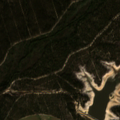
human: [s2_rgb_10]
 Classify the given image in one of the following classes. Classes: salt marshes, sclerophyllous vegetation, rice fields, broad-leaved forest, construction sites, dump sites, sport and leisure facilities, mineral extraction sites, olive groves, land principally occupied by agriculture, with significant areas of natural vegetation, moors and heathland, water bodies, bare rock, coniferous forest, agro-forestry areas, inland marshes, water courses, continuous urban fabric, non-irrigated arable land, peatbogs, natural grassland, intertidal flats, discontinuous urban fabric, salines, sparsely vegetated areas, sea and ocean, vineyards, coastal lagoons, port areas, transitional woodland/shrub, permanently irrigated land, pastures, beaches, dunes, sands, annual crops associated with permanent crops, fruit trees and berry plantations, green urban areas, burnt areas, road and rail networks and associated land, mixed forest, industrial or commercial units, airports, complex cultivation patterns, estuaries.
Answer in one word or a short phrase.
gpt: permanently irrigated land, broad-leaved forest, transitional woodland/shrub, water bodies